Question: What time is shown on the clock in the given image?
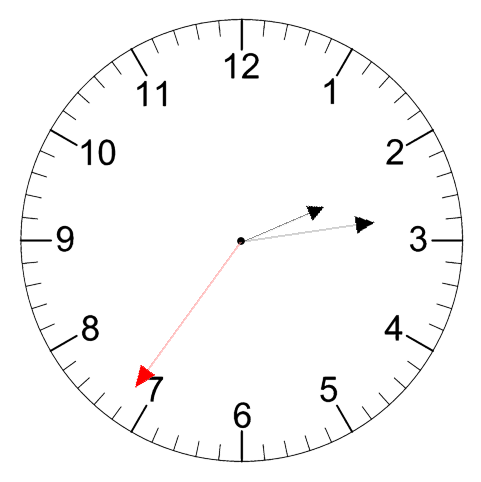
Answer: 02:13:36